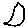
Label: moon